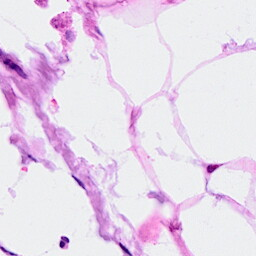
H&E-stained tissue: Breast